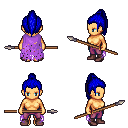
a pixel art fantasy rpg character, female body template, human, tanned skin, maroon tattered cape, magenta pants, blue long topknot hairstyle, maroon shoes, spear, four views (front, back, left, right), 2x2 character sprite sheet, small pixel art, hard edges, no anti-aliasing